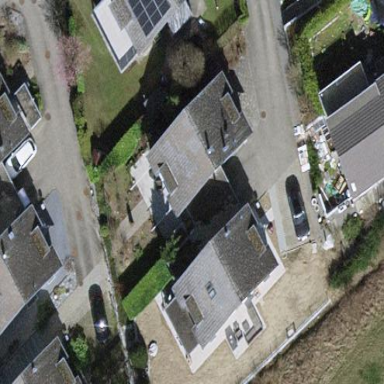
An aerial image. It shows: Building with tiled roof.